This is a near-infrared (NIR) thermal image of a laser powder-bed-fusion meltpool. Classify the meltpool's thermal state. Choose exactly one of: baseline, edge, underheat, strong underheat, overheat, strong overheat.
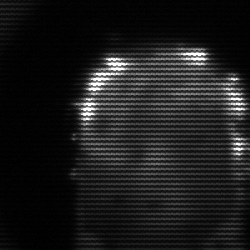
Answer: baseline